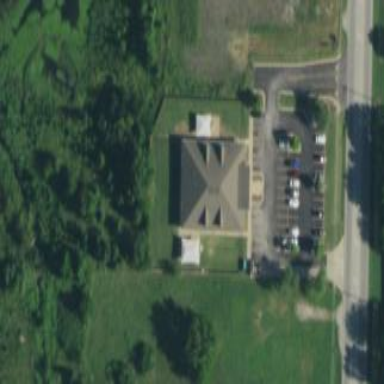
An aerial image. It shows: Kindergarten building.